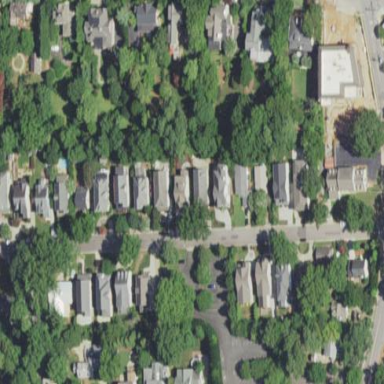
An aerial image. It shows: Residential area within neighborhood.